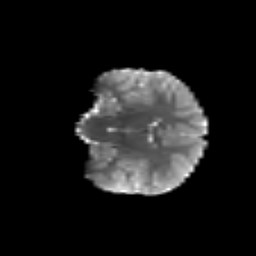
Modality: T2w
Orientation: coronal
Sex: female
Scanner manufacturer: siemens
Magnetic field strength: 3 T
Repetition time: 5 s
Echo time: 0.071 s